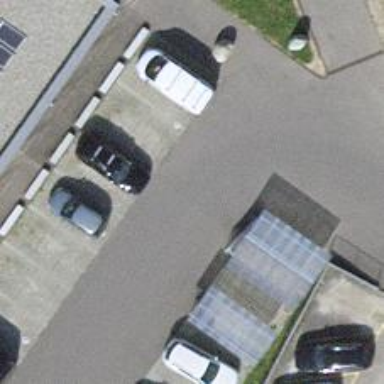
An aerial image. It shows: Asphalt parking aisle designated as service road.